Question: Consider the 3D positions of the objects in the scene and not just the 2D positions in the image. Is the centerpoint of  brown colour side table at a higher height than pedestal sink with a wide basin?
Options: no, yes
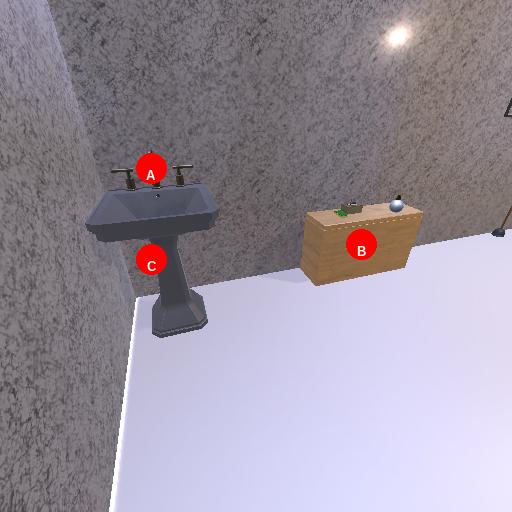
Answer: no